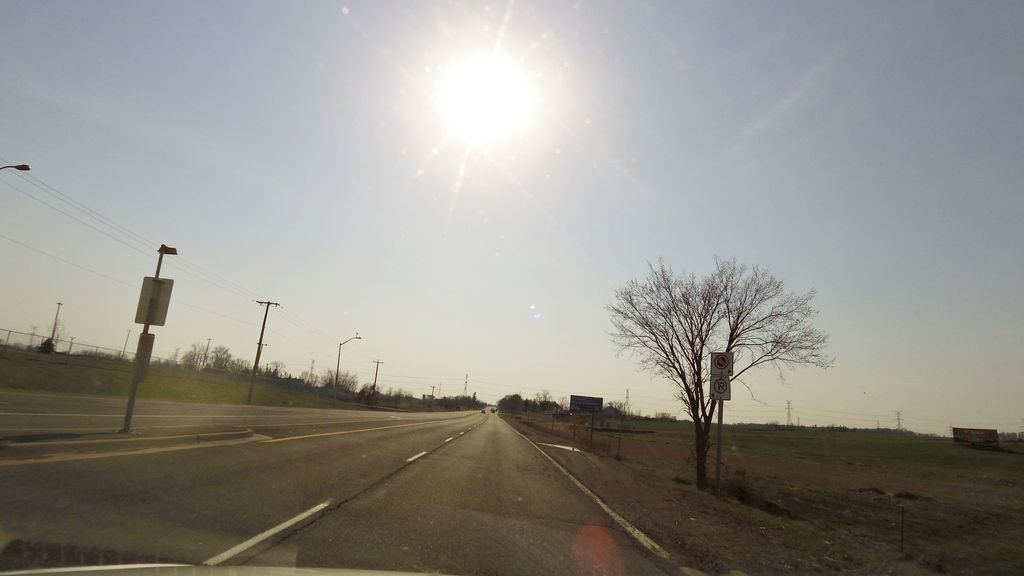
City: hamilton